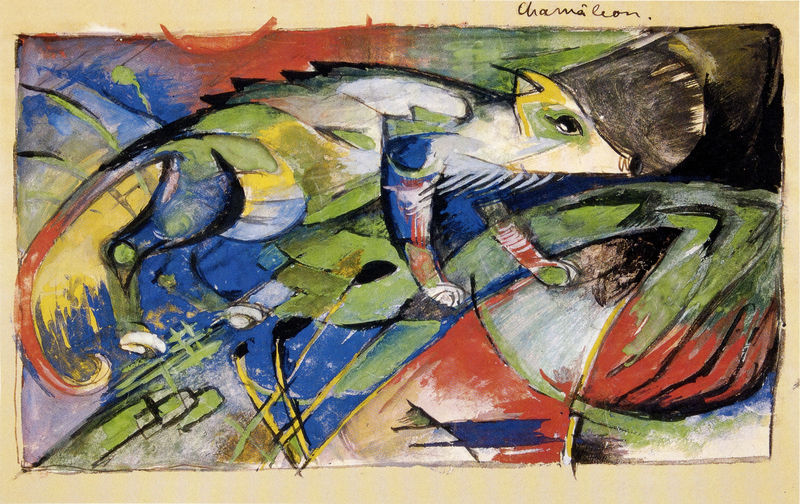
Titel: Chamäleon
Künstler: Franz Marc
Standort: Hannover
Institution: Sprengel Museum
Schlagwörter: blau, gemälde, kopf, weiß, aquarell, gelb, grün, kubismus, braun, bunt, kreide, nase, ohr, orange, schwarz, skizze, zeichnung, rot, tier, expressionismus, flächig, symbolismus, gesicht, signatur, öl, natur, gehen, auge, spitzen, ohren, rosa, schuppen, affe, chaos, beine, fell, schwanz, farbig, schrift, papier, umrisse, haltung, studie, moderne, abstrakt, farben, modern, farbe, formen, grafik, linien, querformat, wild, streifen, pfoten, striche, umriss, katze, tusche, panzer, expressionistisch, linie, farbflächen, schwarz weiß, titel, durcheinander, beschriftung, macke, franz, halbkreis, ecken, geometrisch, pfote, zacken, karte, fuchs, schnauze, mischwesen, echse, schildpatt, blauer reiter, tatzen, drache, kandinsky, moderne kunst, rüssel, gouache, decken, ölkreide, franz marc, marc, der blaue reiter, ferkel, lauern, chamäleon, dietrich, ratte, fabeltier, leguan, 1910, splitte, camälion